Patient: sex F, age 70
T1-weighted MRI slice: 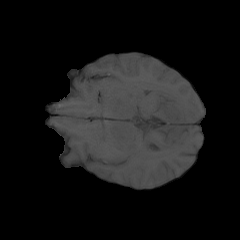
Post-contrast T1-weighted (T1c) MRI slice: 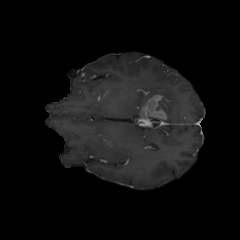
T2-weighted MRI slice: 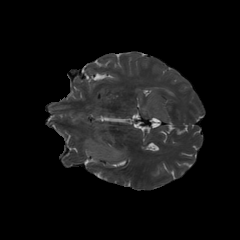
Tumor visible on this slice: yes
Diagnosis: Glioblastoma, IDH-wildtype
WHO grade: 4